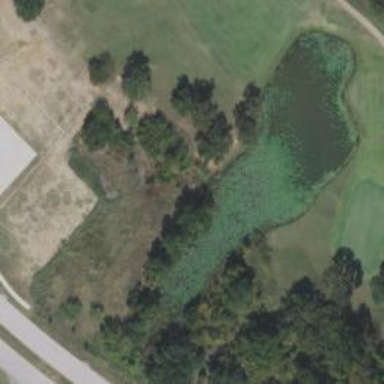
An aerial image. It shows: Water hazard on golf course. The hazard is natural water feature.